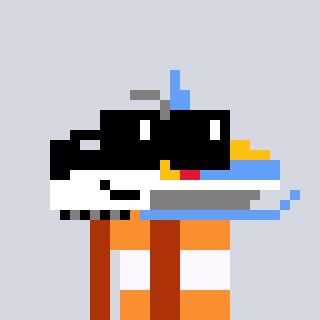
a pixel art character with square black sunglasses, a snowmobile-shaped head and a hotbrown-colored body on a cool background